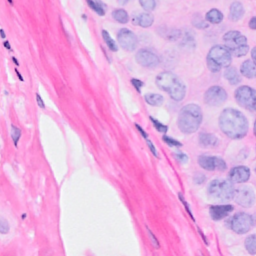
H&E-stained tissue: Breast